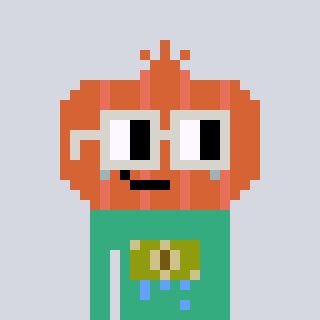
a pixel art character with square light gray glasses, a onion-shaped head and a teal-colored body on a cool background